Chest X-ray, PA view. Patient: 63 years old, sex M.
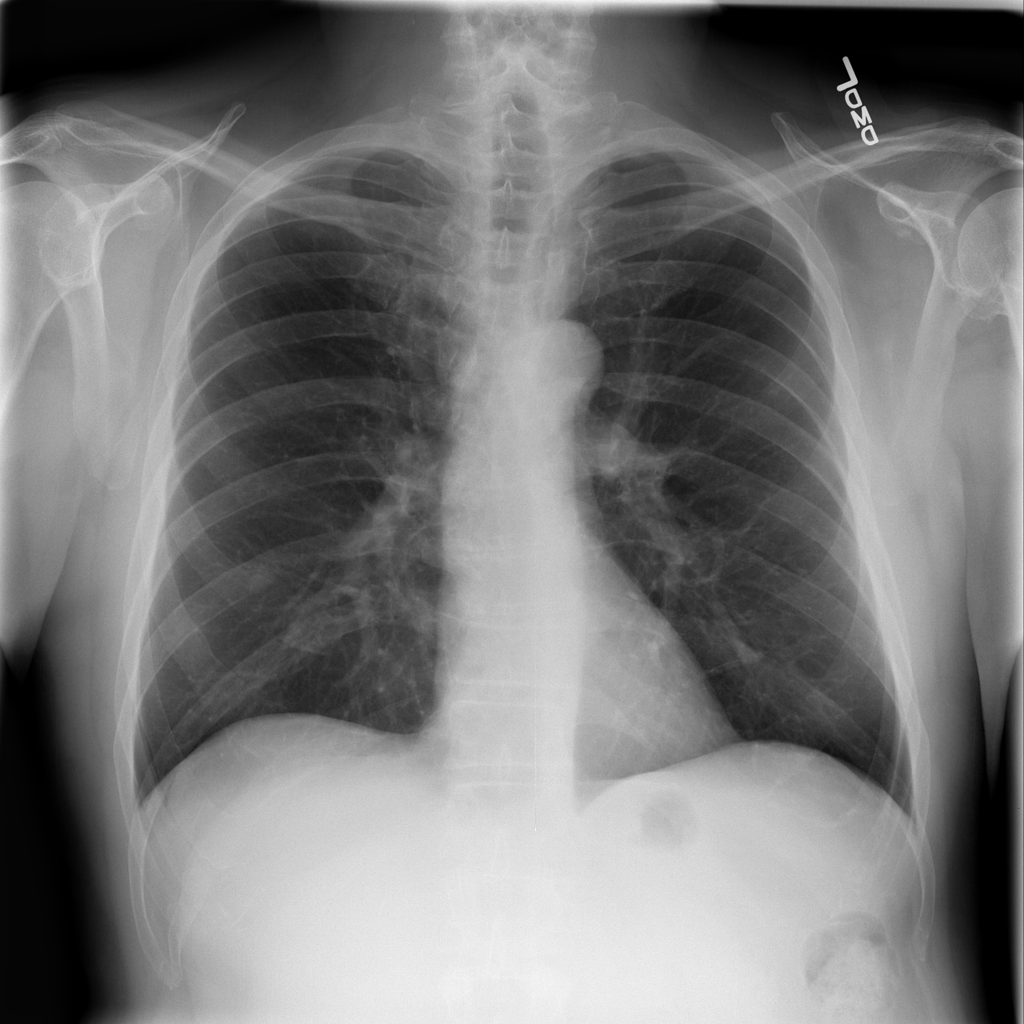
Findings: No Finding